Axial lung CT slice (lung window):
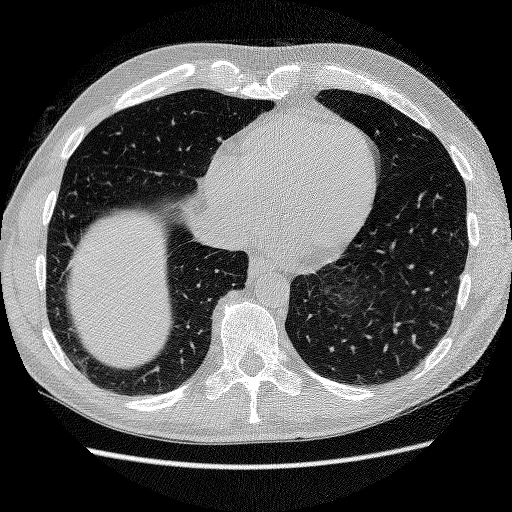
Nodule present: no